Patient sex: M
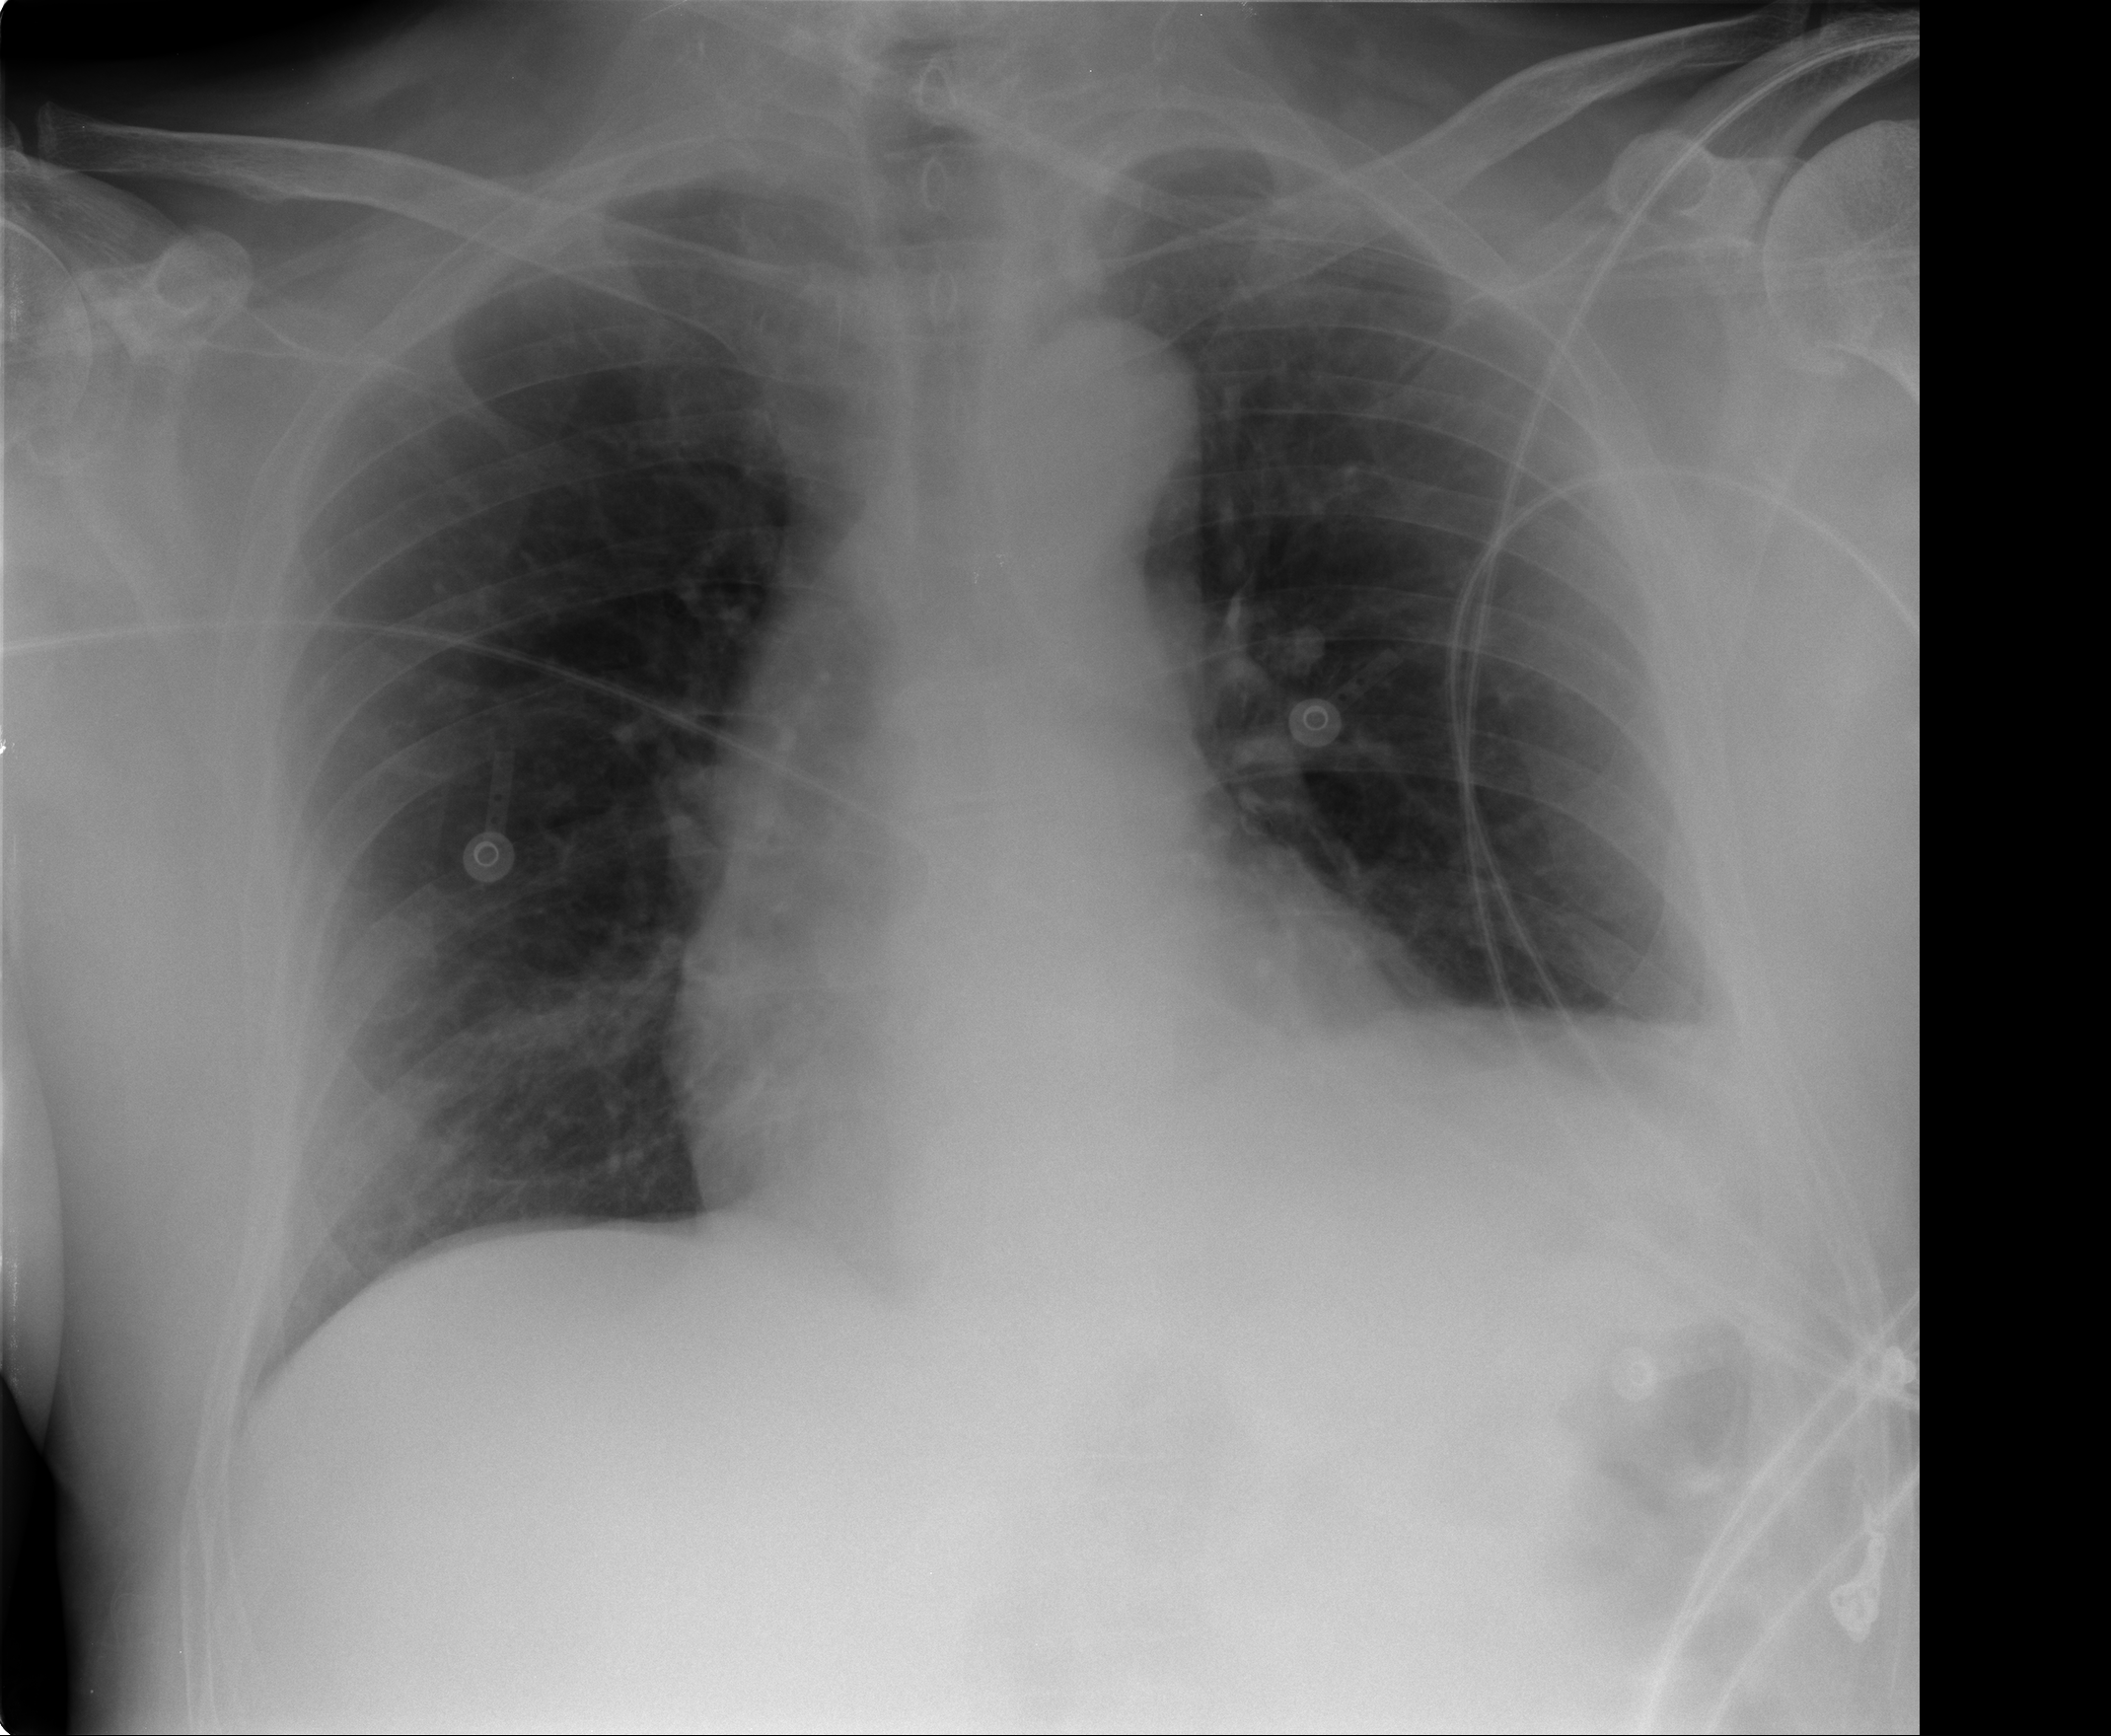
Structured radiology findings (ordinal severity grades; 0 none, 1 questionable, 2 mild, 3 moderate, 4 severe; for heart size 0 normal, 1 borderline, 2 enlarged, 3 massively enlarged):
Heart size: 0
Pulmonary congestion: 0
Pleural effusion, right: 0
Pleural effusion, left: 1
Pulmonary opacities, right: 0
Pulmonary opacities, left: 0
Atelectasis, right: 0
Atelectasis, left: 1